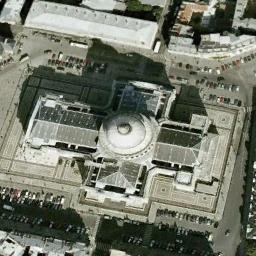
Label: church